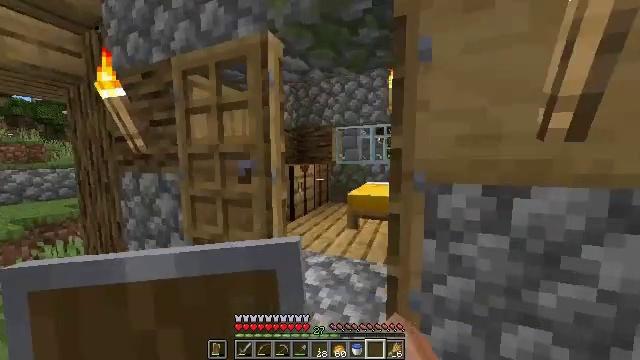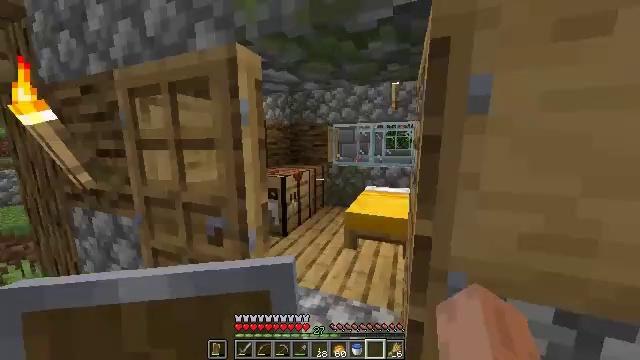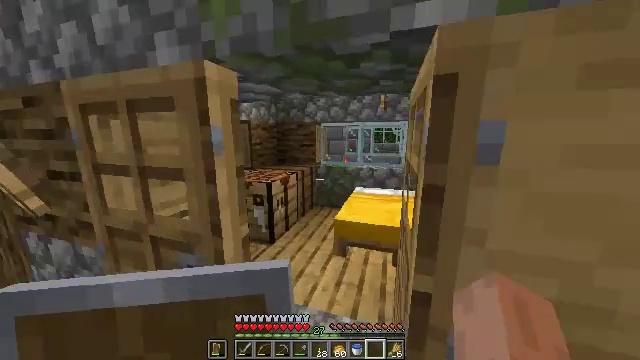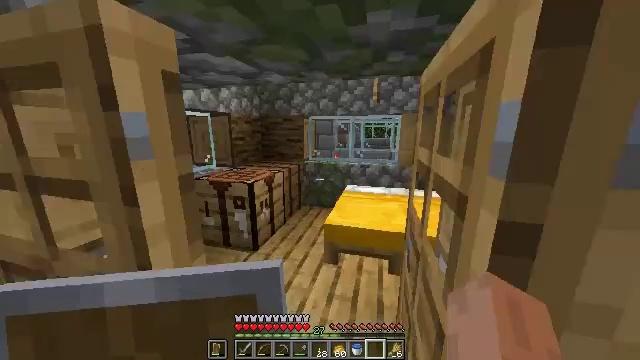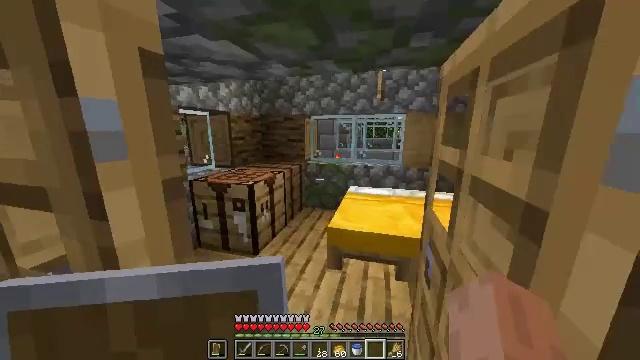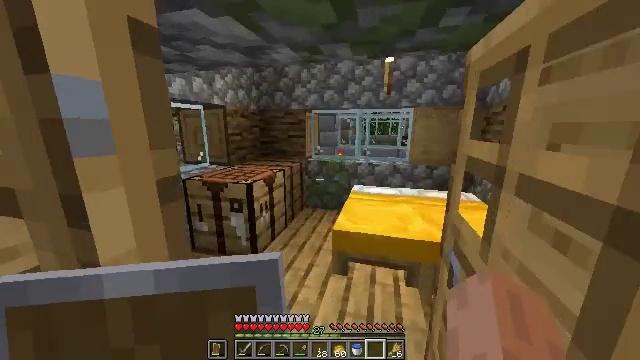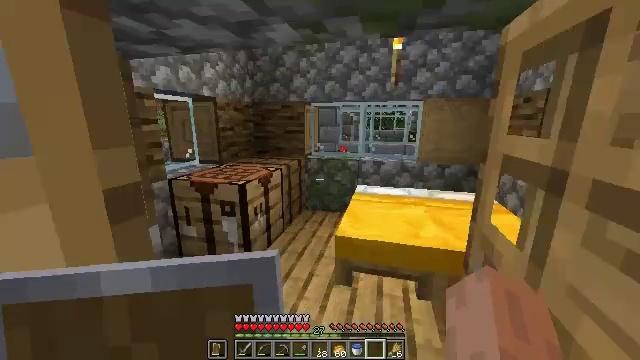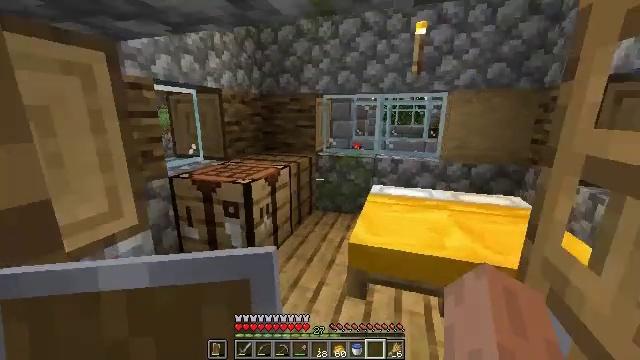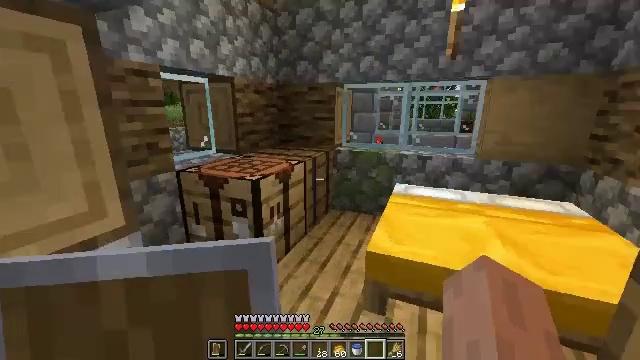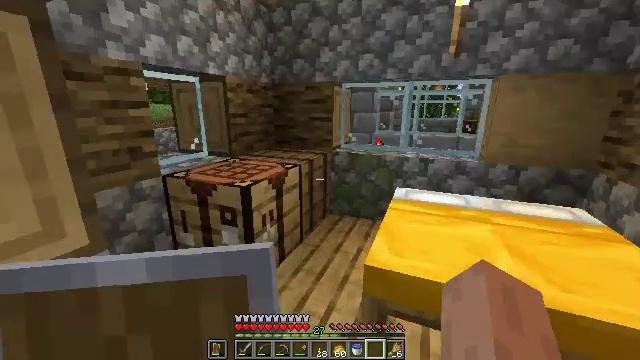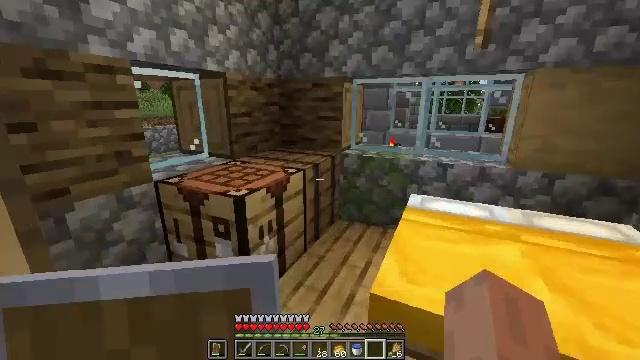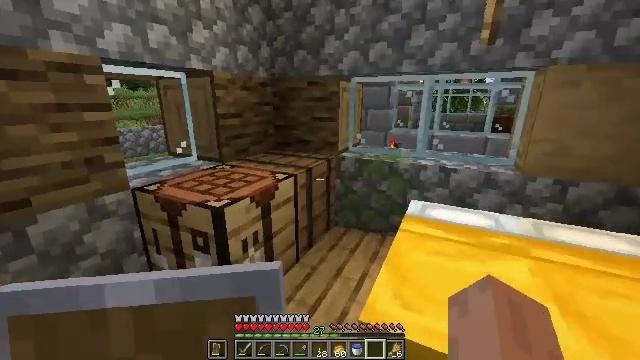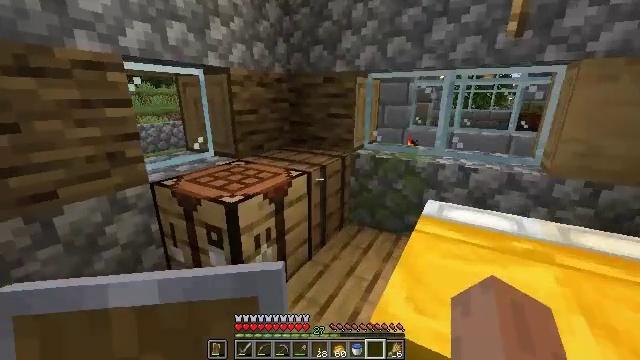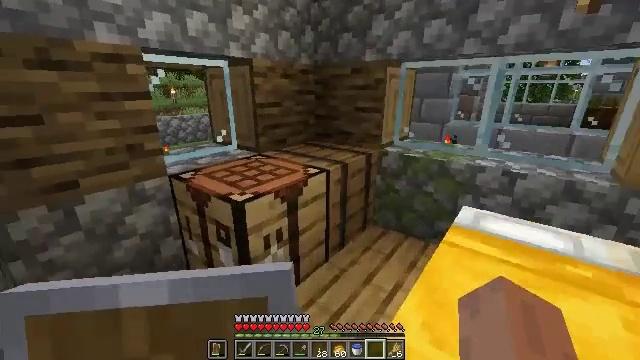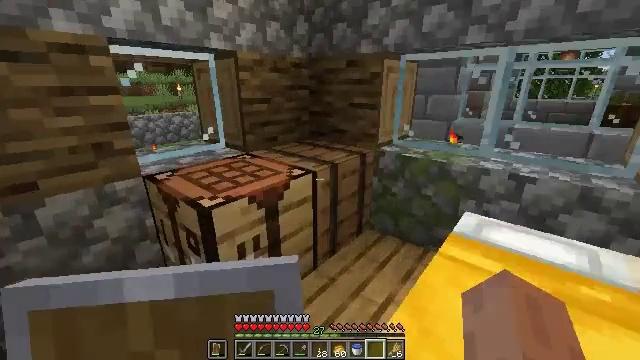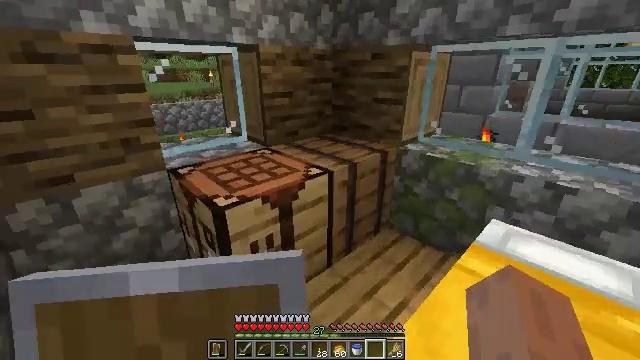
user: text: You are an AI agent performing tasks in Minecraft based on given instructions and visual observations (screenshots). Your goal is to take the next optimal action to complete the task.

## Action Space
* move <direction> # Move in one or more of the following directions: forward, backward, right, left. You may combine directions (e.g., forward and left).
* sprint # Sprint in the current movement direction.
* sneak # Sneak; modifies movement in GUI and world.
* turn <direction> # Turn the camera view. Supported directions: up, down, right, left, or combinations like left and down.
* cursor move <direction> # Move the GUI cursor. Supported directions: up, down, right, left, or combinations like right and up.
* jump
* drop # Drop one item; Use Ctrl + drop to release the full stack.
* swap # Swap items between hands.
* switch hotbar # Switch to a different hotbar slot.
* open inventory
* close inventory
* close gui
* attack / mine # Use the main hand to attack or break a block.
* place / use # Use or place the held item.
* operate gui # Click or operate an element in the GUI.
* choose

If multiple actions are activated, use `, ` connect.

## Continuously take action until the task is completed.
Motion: motion action
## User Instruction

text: Use glass in the crafting table to create a glass bottle.
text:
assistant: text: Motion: move forward, turn right and down
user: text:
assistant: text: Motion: move forward, turn right and down
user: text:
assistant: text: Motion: move forward, turn right and down
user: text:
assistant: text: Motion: move forward
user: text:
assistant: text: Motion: move forward
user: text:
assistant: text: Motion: move forward
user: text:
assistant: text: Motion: move forward, turn left
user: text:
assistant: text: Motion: move forward, turn left and down
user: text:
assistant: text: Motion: move forward
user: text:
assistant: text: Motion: move forward and move right, turn left
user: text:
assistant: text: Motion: move forward and move right
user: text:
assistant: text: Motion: move forward and move right, turn left
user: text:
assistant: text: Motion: move forward and move right, turn left and down
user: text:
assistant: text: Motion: move forward and move right, turn left
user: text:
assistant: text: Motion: move forward and move right, turn left and down
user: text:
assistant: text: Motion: move forward and move right, turn left and down
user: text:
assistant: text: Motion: move right, turn down
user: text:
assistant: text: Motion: move right, turn left
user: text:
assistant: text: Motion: move forward and move right, turn left
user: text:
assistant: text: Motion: move forward and move right, turn left and down
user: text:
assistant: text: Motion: move forward and move right, turn left and down
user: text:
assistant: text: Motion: turn left and down
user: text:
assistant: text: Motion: use / place
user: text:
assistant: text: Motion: use / place
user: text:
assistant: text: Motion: no_op
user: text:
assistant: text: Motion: no_op
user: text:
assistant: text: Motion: no_op
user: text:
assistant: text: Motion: no_op
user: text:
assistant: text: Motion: no_op
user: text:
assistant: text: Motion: no_op